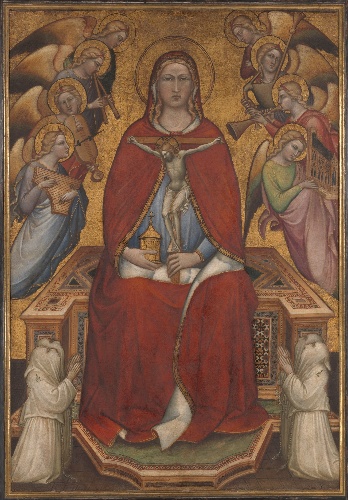
Title: Saint Mary Magdalen Holding a Crucifix; (reverse) The Flagellation
Artist: Spinello Aretino (Spinello di Luca Spinelli)
Artist bio: Italian, born Arezzo 1345–52, died 1410 Arezzo
Date: ca. 1395–1400
Object type: Painting, processional banner
Classification: Paintings
Medium: Tempera on canvas, gold ground
Dimensions: 69 1/2 x 47 1/4 in. (176.5 x 120 cm)
Department: European Paintings
Credit line: Gift of the family of Francis M. Bacon, 1914
Accession year: 1913
Repository: Metropolitan Museum of Art, New York, NY
Tags: Saints|Angels|Christ|Musical Instruments|Mary Magdalene